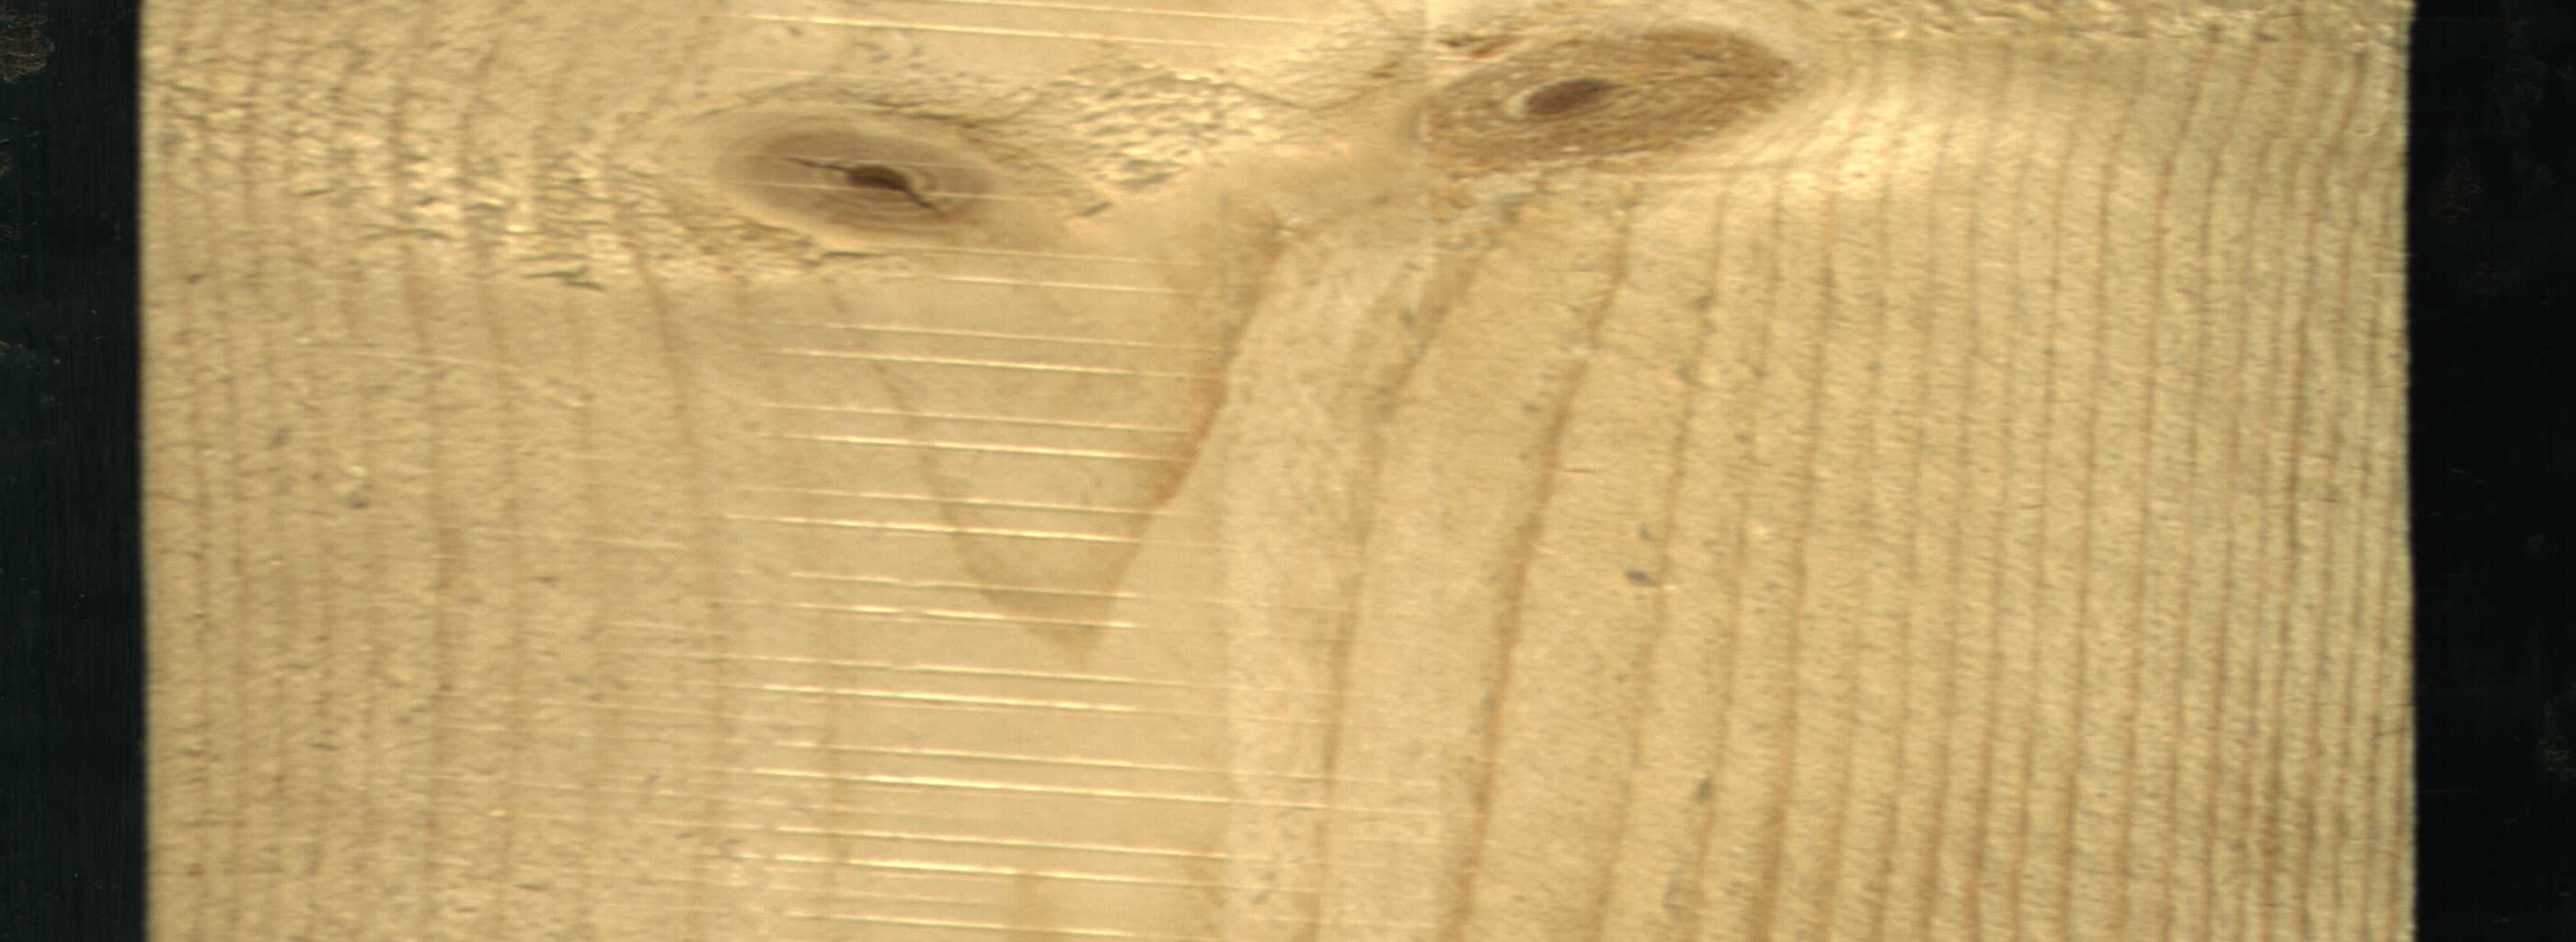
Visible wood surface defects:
knot_with_crack
Live_Knot